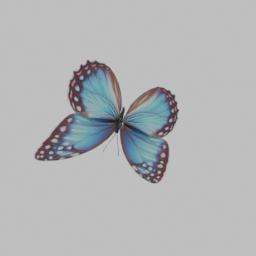
Label: animals